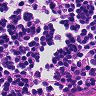
Metastatic tissue present: no